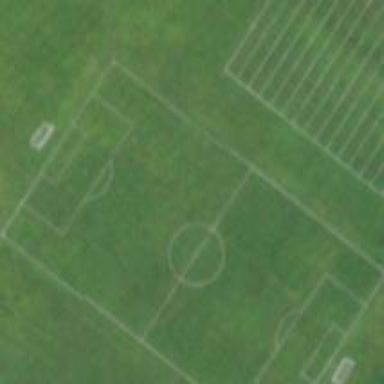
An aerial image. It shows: Soccer pitch for leisure land activities.